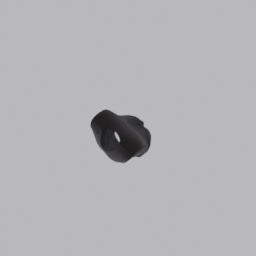
Label: people